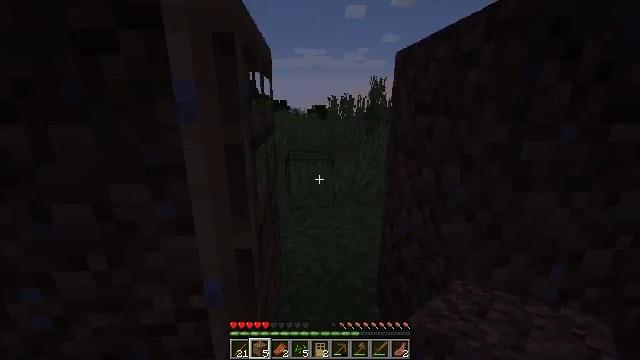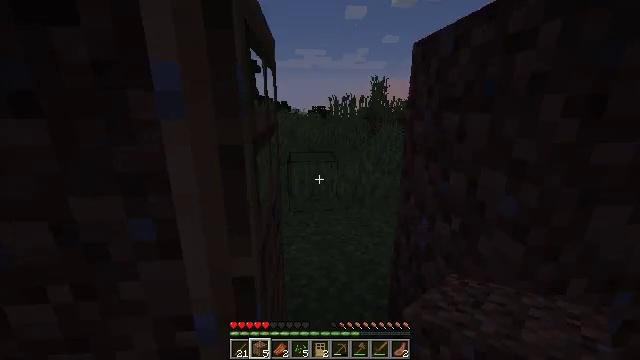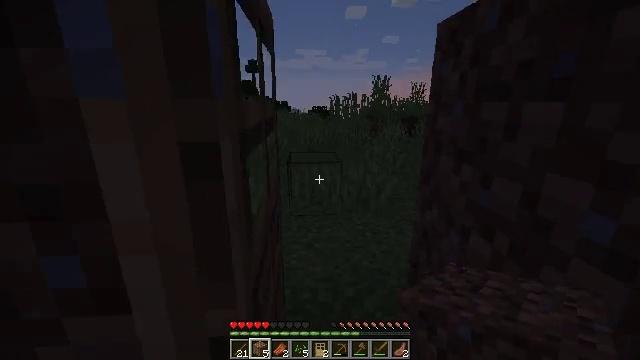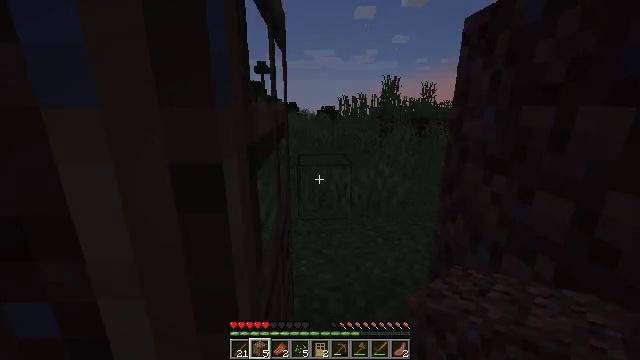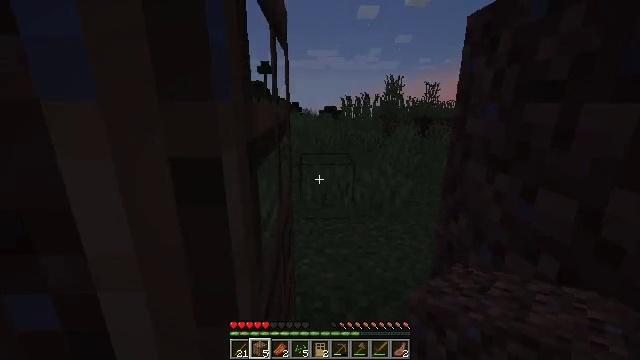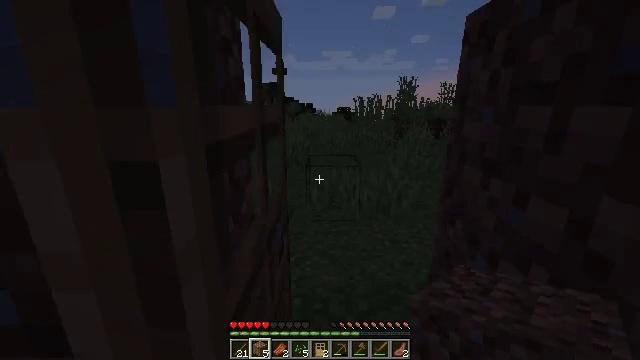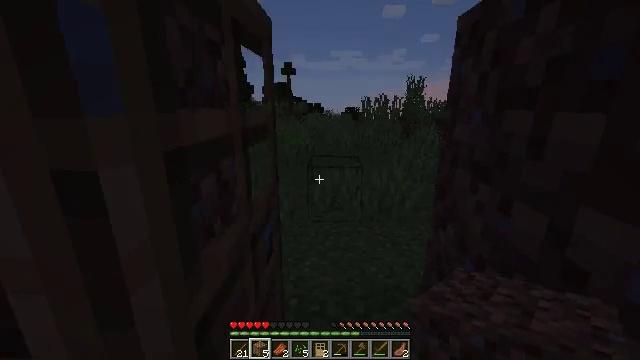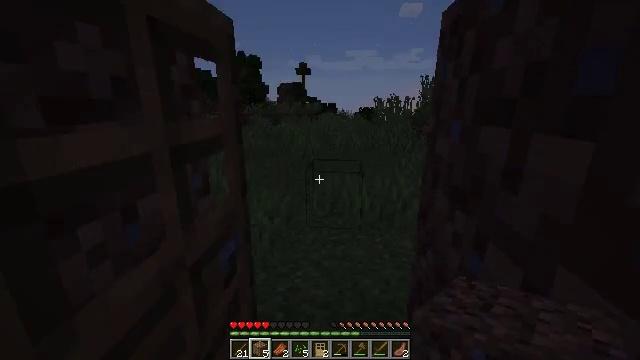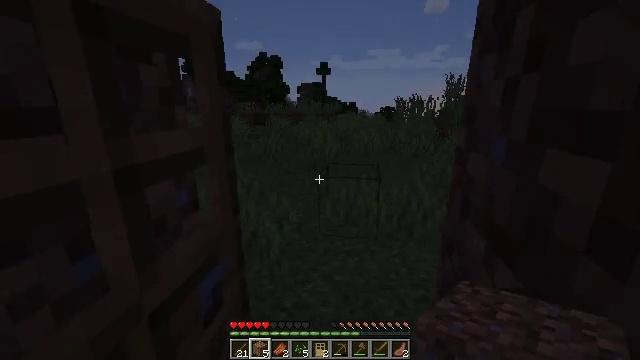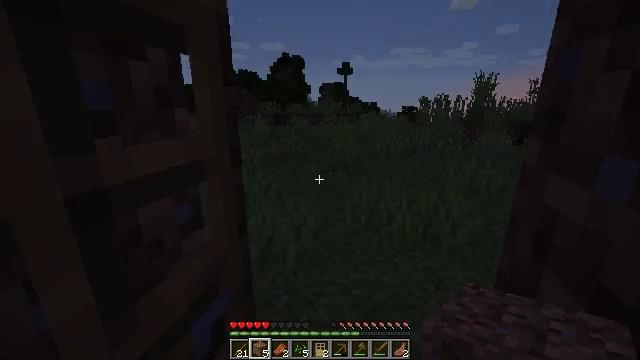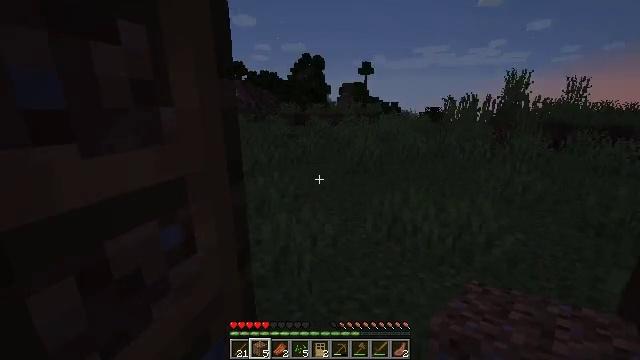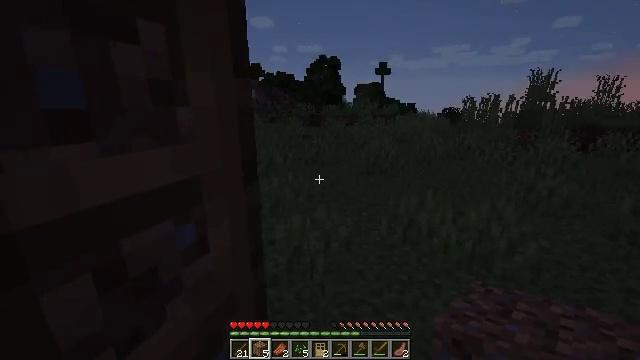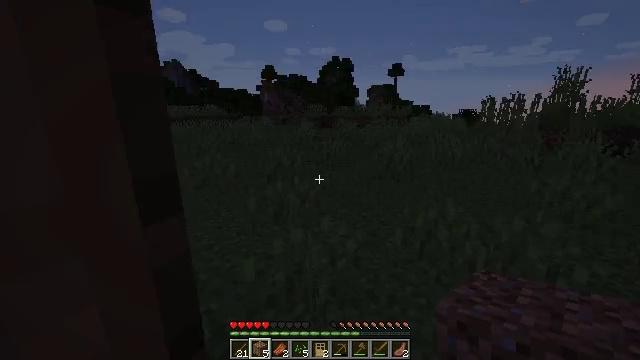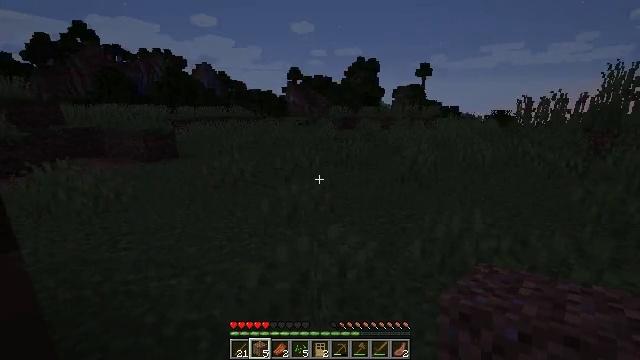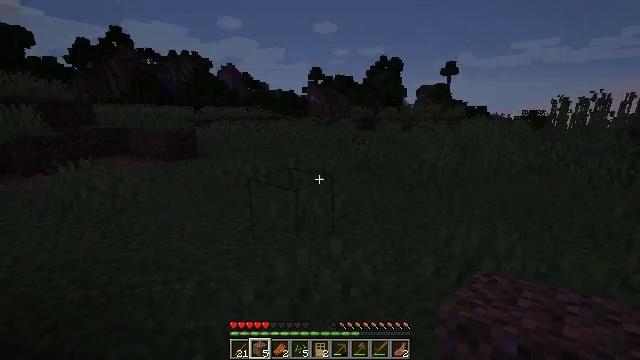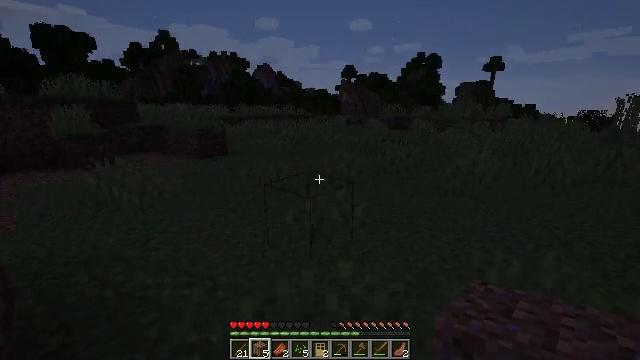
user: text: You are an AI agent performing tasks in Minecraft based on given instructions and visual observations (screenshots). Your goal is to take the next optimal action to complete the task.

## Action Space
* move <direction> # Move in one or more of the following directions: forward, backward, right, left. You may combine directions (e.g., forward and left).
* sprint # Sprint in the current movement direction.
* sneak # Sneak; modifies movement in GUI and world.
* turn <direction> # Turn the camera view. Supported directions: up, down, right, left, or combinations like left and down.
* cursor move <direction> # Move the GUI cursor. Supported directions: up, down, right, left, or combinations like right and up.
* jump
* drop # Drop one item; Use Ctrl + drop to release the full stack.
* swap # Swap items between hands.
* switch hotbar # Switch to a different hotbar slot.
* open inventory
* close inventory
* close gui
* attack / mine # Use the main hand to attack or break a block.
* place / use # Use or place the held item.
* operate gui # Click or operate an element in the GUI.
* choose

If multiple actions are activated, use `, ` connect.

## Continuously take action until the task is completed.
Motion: motion action
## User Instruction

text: Remove the torch from its spot.
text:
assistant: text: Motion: move forward
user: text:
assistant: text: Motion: move forward
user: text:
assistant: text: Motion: move forward, turn left
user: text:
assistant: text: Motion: move forward and move right
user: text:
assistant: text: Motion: move forward and move right, turn left
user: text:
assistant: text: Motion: move forward and move right, turn left
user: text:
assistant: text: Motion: move forward and move right, turn left
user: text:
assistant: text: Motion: move forward, turn left
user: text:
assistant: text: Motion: move forward, turn left
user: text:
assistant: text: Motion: move forward, turn left
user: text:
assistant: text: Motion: move forward, turn left
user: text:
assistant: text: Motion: move forward and move right, turn left
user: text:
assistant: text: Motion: move forward and move right, turn left
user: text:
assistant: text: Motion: move forward and move right, turn left
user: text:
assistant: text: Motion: move forward, turn left
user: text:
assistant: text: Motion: move forward, turn left
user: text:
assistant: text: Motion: move forward, turn left
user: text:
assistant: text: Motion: move forward and move right, turn left and up
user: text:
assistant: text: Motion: move forward and move right
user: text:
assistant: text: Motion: move forward and move right
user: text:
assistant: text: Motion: move forward and move right
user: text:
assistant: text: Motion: move forward and move right
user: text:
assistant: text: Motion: move forward and move right
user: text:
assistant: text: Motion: move forward
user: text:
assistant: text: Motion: move forward
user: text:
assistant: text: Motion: move forward, turn left and down
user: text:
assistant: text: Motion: move forward, turn left
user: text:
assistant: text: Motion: move forward, turn left
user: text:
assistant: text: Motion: move forward, turn left
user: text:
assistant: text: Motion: move forward, turn left